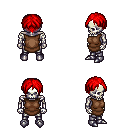
a pixel art fantasy rpg character, male body template, skeleton, brown tunic, metal pants, red parted hairstyle, metal boots, four views (front, back, left, right), 2x2 character sprite sheet, small pixel art, hard edges, no anti-aliasing